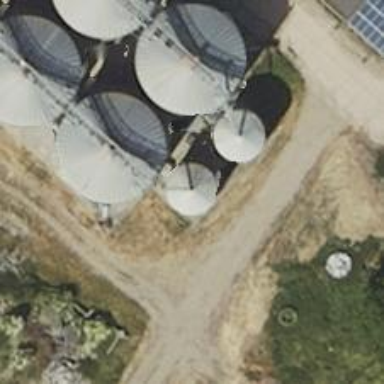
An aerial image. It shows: Storage tank that is man-made.